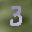
Label: 3